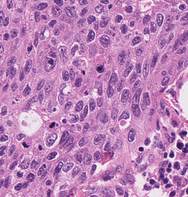
Tumor epithelial tissue: yes
Tumor-associated stroma tissue: no
Normal tissue: no